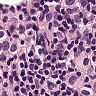
Metastatic tissue present: yes